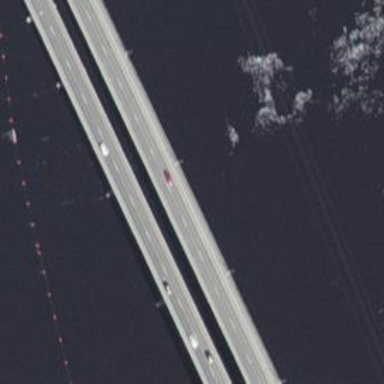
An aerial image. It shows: Bridge over trunk highway expressway.